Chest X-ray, PA view. Patient: 51 years old, sex M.
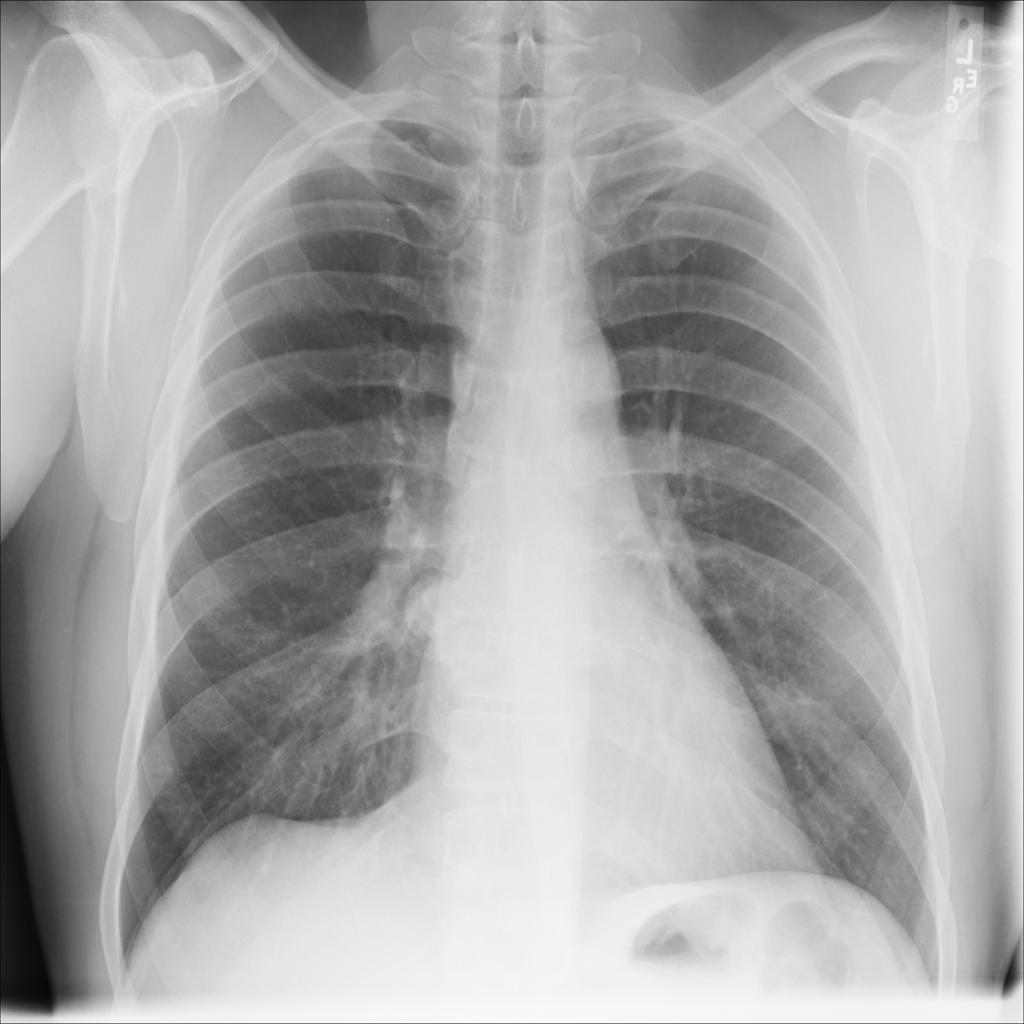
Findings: No Finding